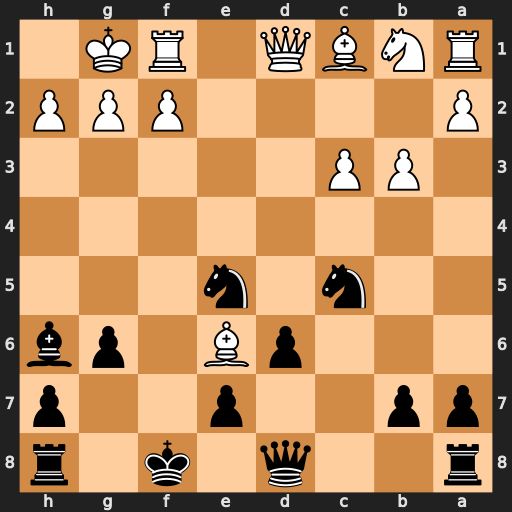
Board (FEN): r2q1k1r/pp2p2p/3pB1pb/2n1n3/8/1PP5/P4PPP/RNBQ1RK1
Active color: b
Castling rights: -
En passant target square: -
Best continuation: Bxc1 Qxc1 Nxe6